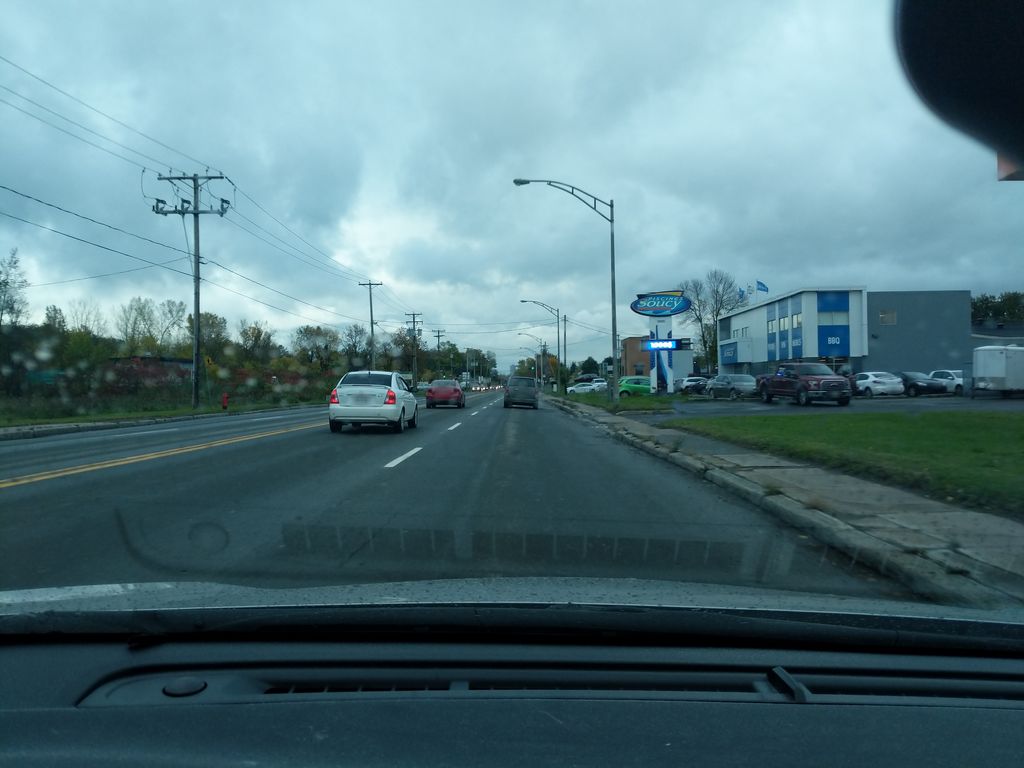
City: quebec_city